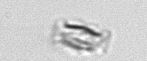
Label: Bacillariophyceae_morphotype1